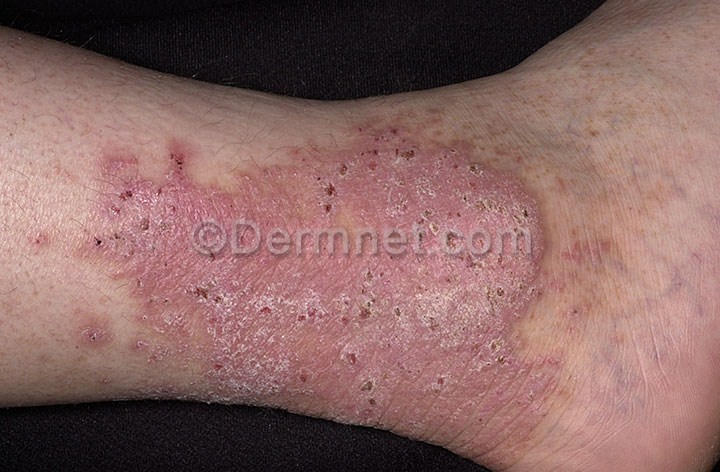
Disease: Eczema Photos